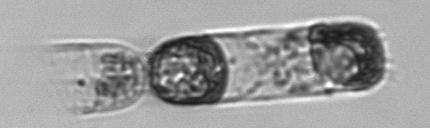
Label: Stephanopyxis